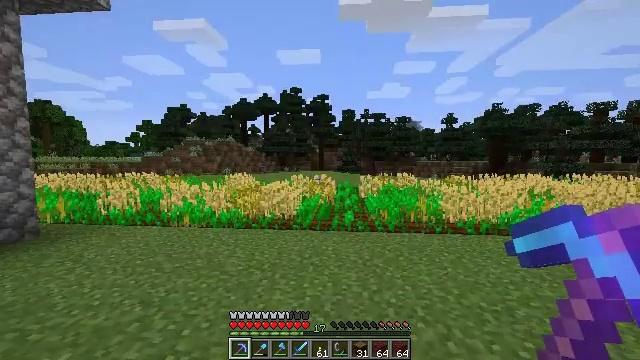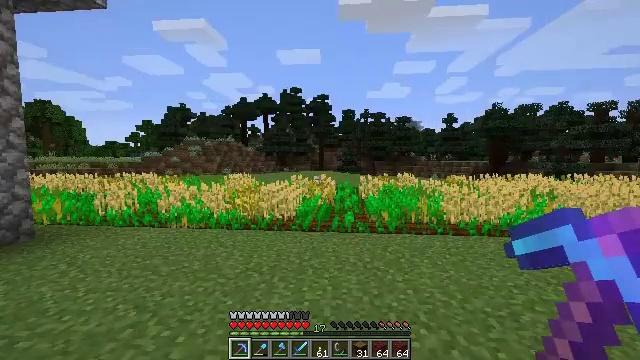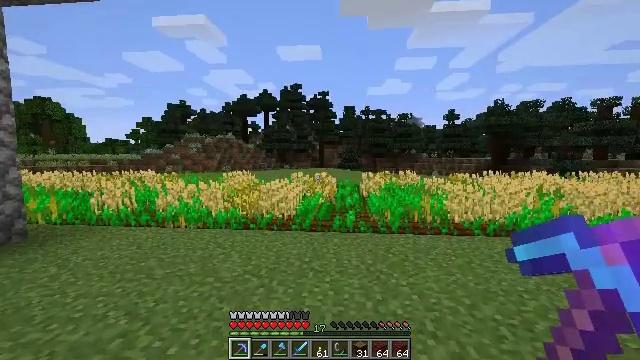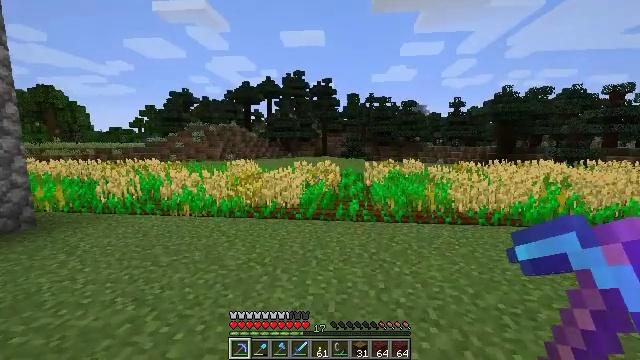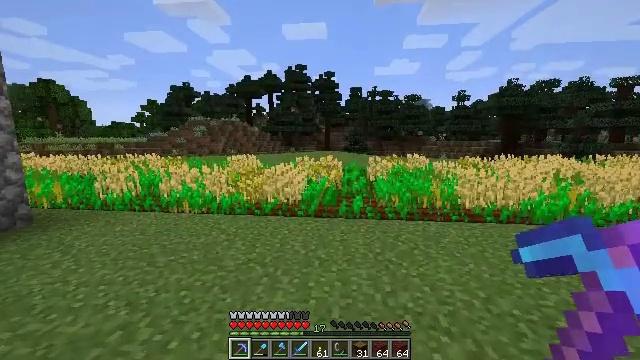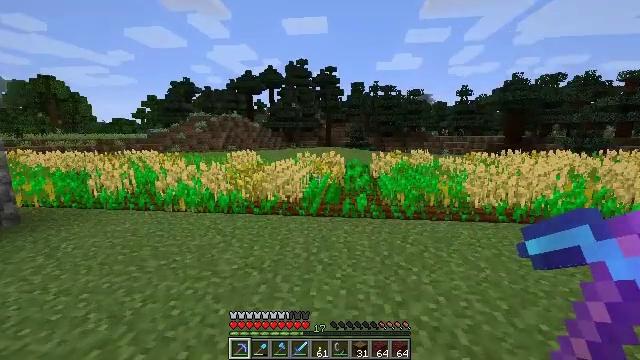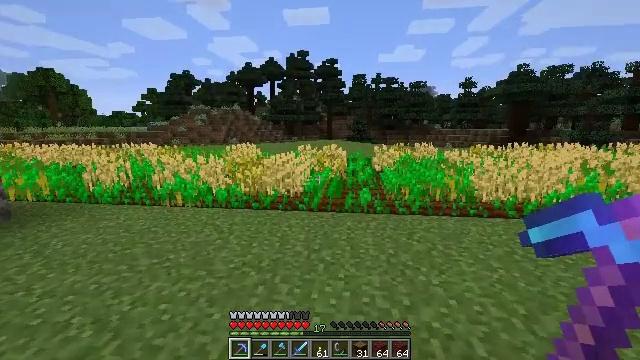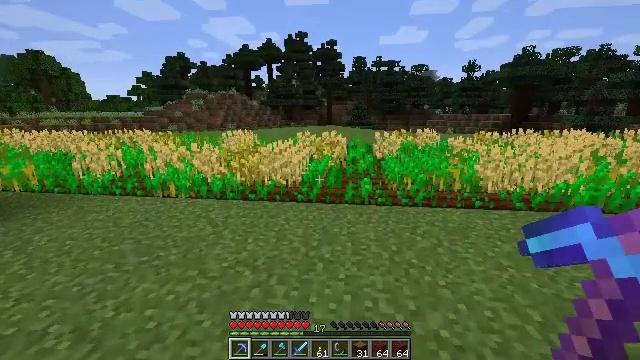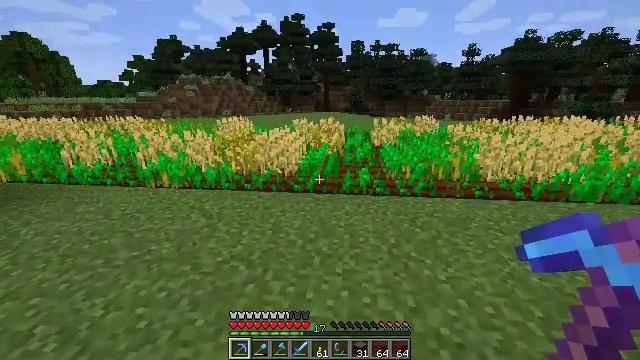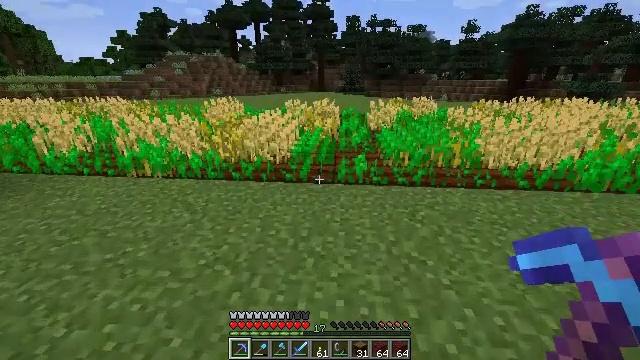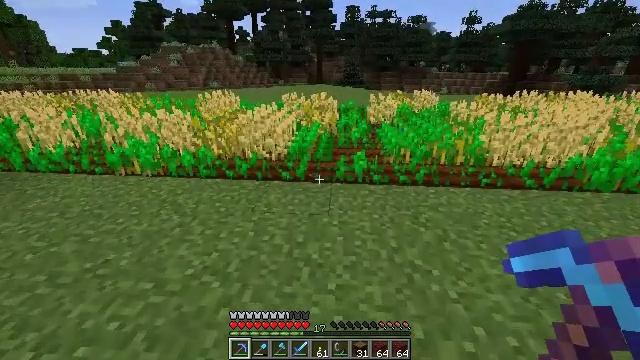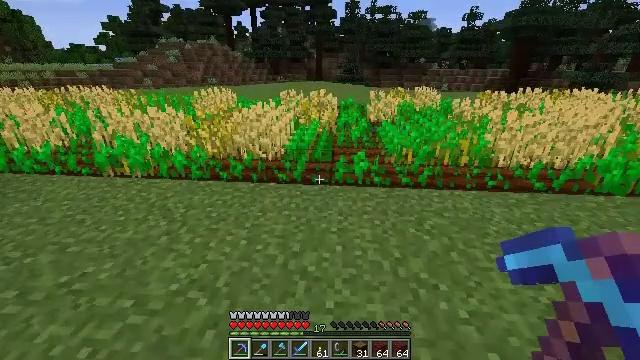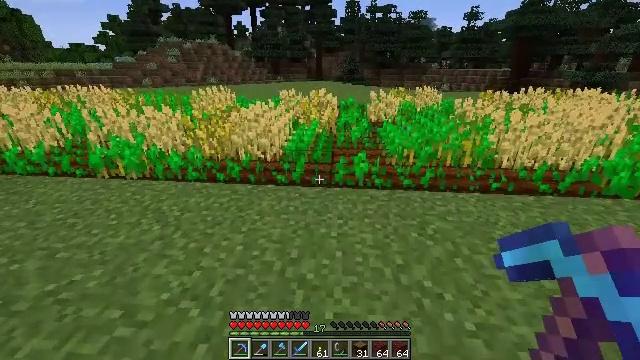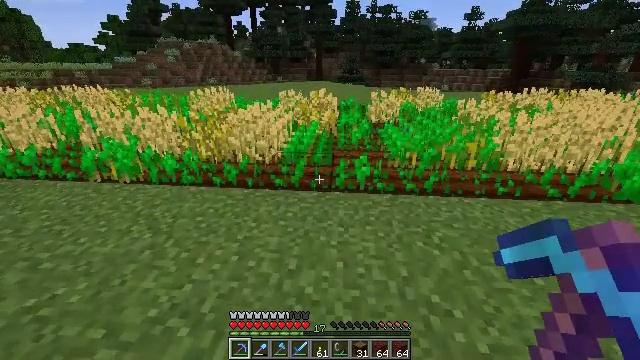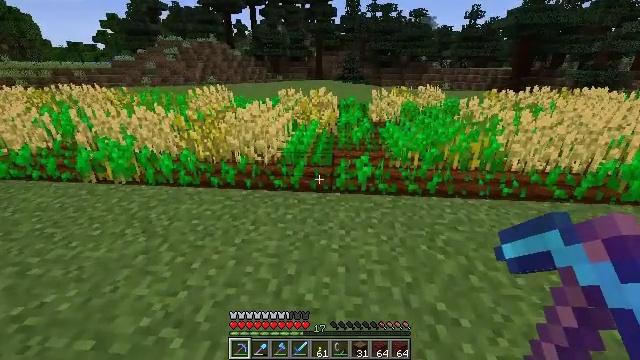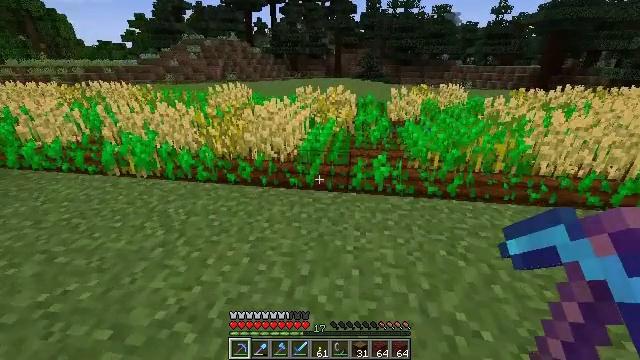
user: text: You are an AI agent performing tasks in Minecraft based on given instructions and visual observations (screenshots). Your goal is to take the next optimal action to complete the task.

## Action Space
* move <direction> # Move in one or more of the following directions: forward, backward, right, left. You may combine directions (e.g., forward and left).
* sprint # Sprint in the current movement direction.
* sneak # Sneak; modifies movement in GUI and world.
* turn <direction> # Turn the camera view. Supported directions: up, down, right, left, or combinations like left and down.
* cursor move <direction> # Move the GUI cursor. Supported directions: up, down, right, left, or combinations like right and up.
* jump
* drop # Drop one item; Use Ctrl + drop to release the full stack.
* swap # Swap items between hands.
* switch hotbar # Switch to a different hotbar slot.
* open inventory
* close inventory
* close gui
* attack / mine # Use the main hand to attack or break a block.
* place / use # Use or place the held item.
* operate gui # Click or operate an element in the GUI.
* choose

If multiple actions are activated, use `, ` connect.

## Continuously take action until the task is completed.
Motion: motion action
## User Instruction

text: Digging the cobblestone underground.
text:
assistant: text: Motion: move forward
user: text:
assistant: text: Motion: move forward
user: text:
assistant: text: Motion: move forward, turn down
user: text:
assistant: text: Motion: move forward, turn down
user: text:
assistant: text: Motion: move forward, turn down
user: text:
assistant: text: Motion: move forward, turn down
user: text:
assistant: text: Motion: move forward, turn down
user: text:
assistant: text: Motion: move forward, turn down
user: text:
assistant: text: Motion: move forward, turn right and down
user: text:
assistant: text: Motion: move forward, turn down
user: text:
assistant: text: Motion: move forward
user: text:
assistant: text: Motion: move forward
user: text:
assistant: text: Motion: no_op
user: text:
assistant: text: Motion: no_op
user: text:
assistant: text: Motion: turn left
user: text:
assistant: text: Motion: turn left and up
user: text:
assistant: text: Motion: turn left and up
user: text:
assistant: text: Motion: turn left and up
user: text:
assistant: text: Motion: turn left and up
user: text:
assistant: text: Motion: no_op
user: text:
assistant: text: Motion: no_op
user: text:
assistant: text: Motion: no_op
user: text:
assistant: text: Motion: no_op
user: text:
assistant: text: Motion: no_op
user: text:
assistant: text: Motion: no_op
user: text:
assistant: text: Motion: no_op
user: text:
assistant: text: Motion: turn right and up
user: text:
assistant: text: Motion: no_op
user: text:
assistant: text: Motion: no_op
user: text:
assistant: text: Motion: no_op